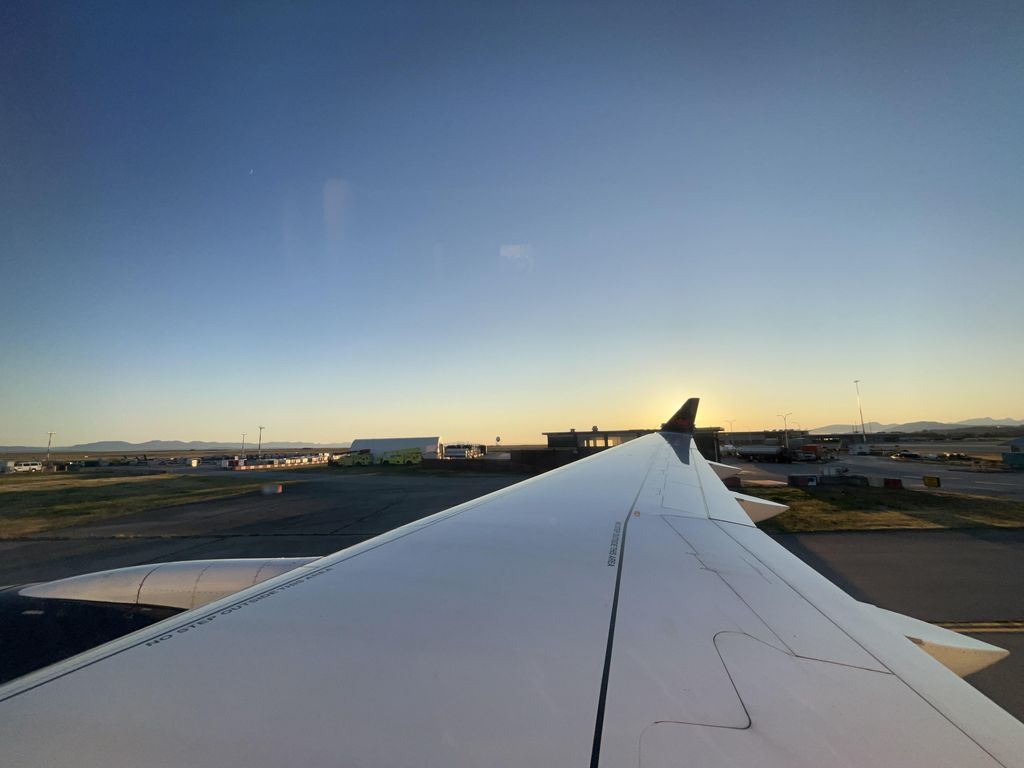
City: vancouver